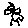
Label: triangle